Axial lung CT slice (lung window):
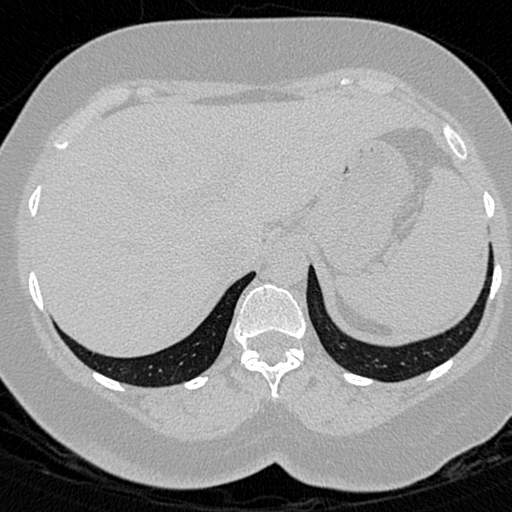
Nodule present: no